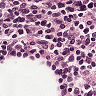
Metastatic tissue present: no